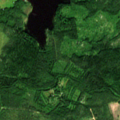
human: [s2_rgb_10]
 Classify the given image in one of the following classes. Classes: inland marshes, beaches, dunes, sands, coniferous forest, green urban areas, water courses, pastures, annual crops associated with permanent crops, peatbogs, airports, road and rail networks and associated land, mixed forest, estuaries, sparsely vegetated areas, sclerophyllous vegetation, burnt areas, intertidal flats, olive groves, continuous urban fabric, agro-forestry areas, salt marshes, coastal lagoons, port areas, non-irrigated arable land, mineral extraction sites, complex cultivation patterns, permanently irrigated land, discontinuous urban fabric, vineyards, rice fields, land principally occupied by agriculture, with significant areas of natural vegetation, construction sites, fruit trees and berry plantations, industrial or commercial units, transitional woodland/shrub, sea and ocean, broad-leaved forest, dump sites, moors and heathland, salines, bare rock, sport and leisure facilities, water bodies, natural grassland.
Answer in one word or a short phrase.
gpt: land principally occupied by agriculture, with significant areas of natural vegetation, coniferous forest, mixed forest, water bodies